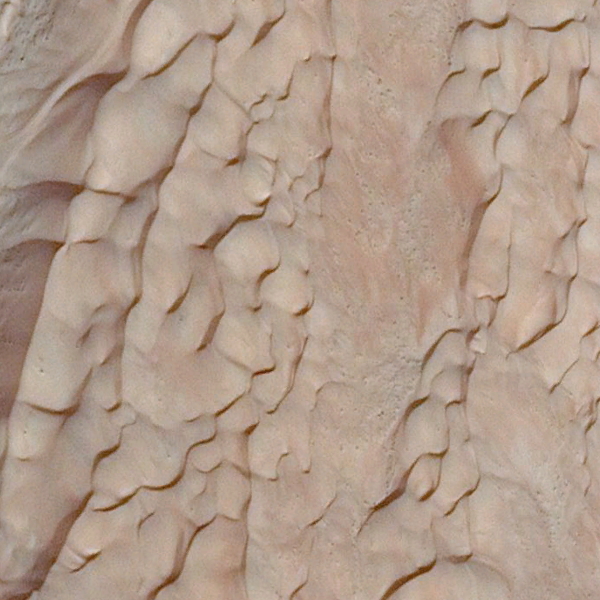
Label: Desert